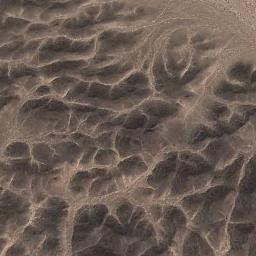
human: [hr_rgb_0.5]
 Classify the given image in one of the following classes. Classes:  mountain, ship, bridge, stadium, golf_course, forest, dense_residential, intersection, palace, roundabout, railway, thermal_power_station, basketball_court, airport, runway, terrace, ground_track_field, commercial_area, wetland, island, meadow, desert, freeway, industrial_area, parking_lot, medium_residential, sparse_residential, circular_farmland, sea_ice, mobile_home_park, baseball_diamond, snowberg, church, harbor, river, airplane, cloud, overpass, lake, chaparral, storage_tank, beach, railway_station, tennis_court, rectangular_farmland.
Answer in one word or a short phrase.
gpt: mountain